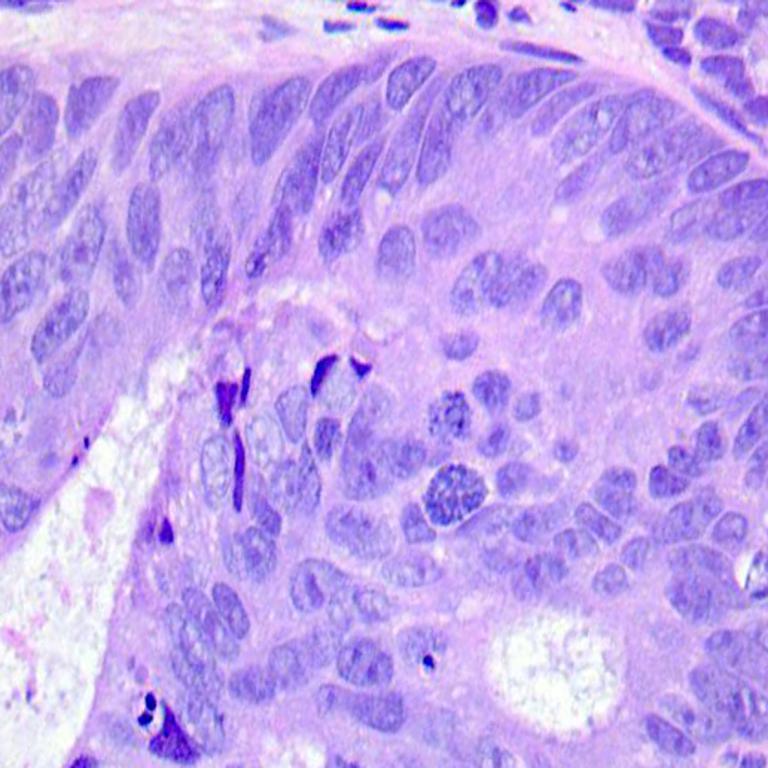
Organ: colon
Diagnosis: adenocarcinomas